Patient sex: M
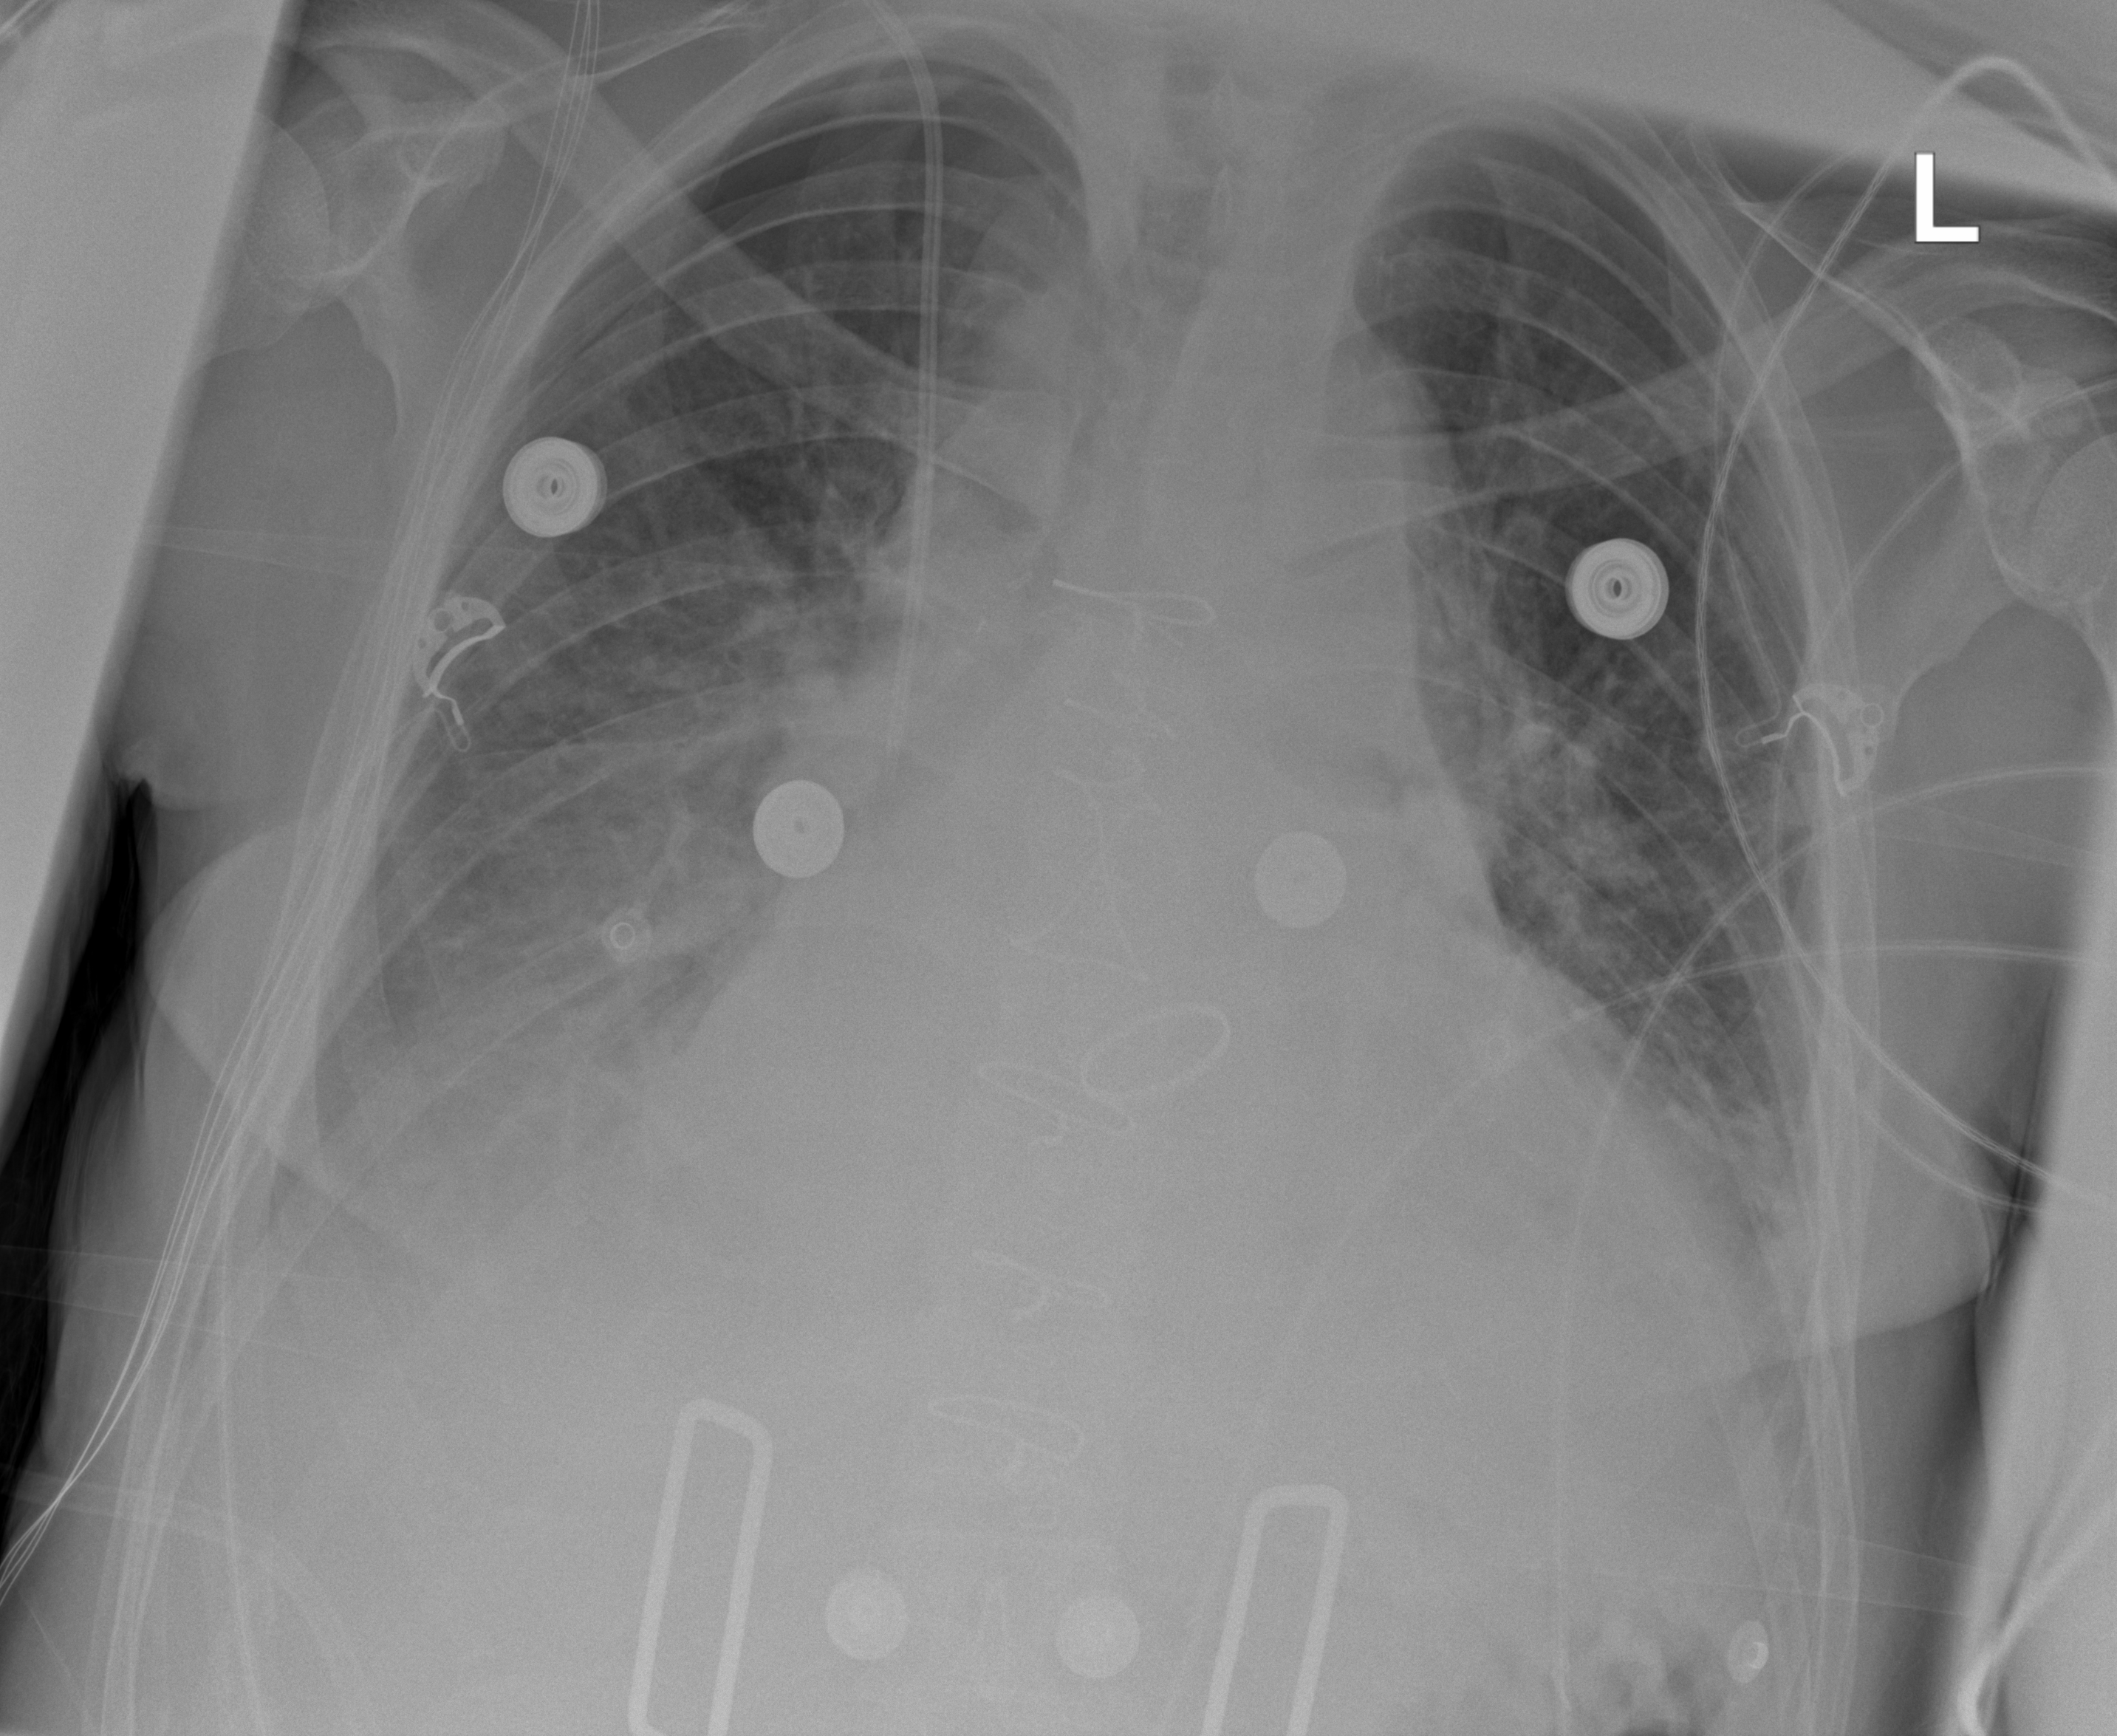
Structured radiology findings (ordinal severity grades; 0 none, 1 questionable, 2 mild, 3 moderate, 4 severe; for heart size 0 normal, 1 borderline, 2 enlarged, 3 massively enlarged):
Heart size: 2
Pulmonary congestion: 2
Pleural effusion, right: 2
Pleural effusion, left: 2
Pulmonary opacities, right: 2
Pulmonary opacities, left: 2
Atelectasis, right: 3
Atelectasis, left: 3